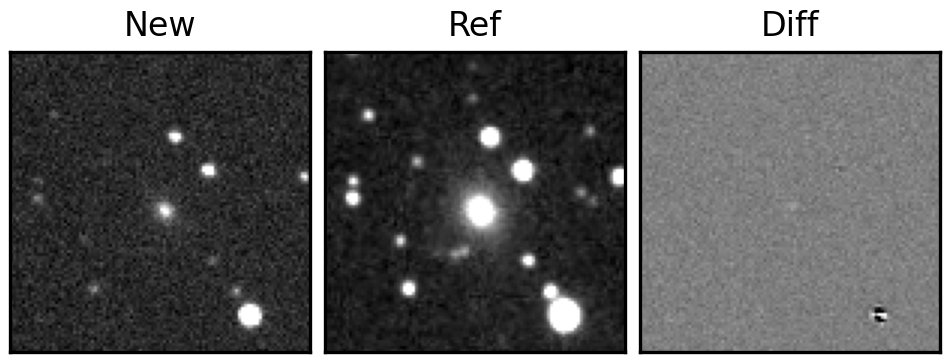
Label: real